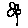
Label: flower